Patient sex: M
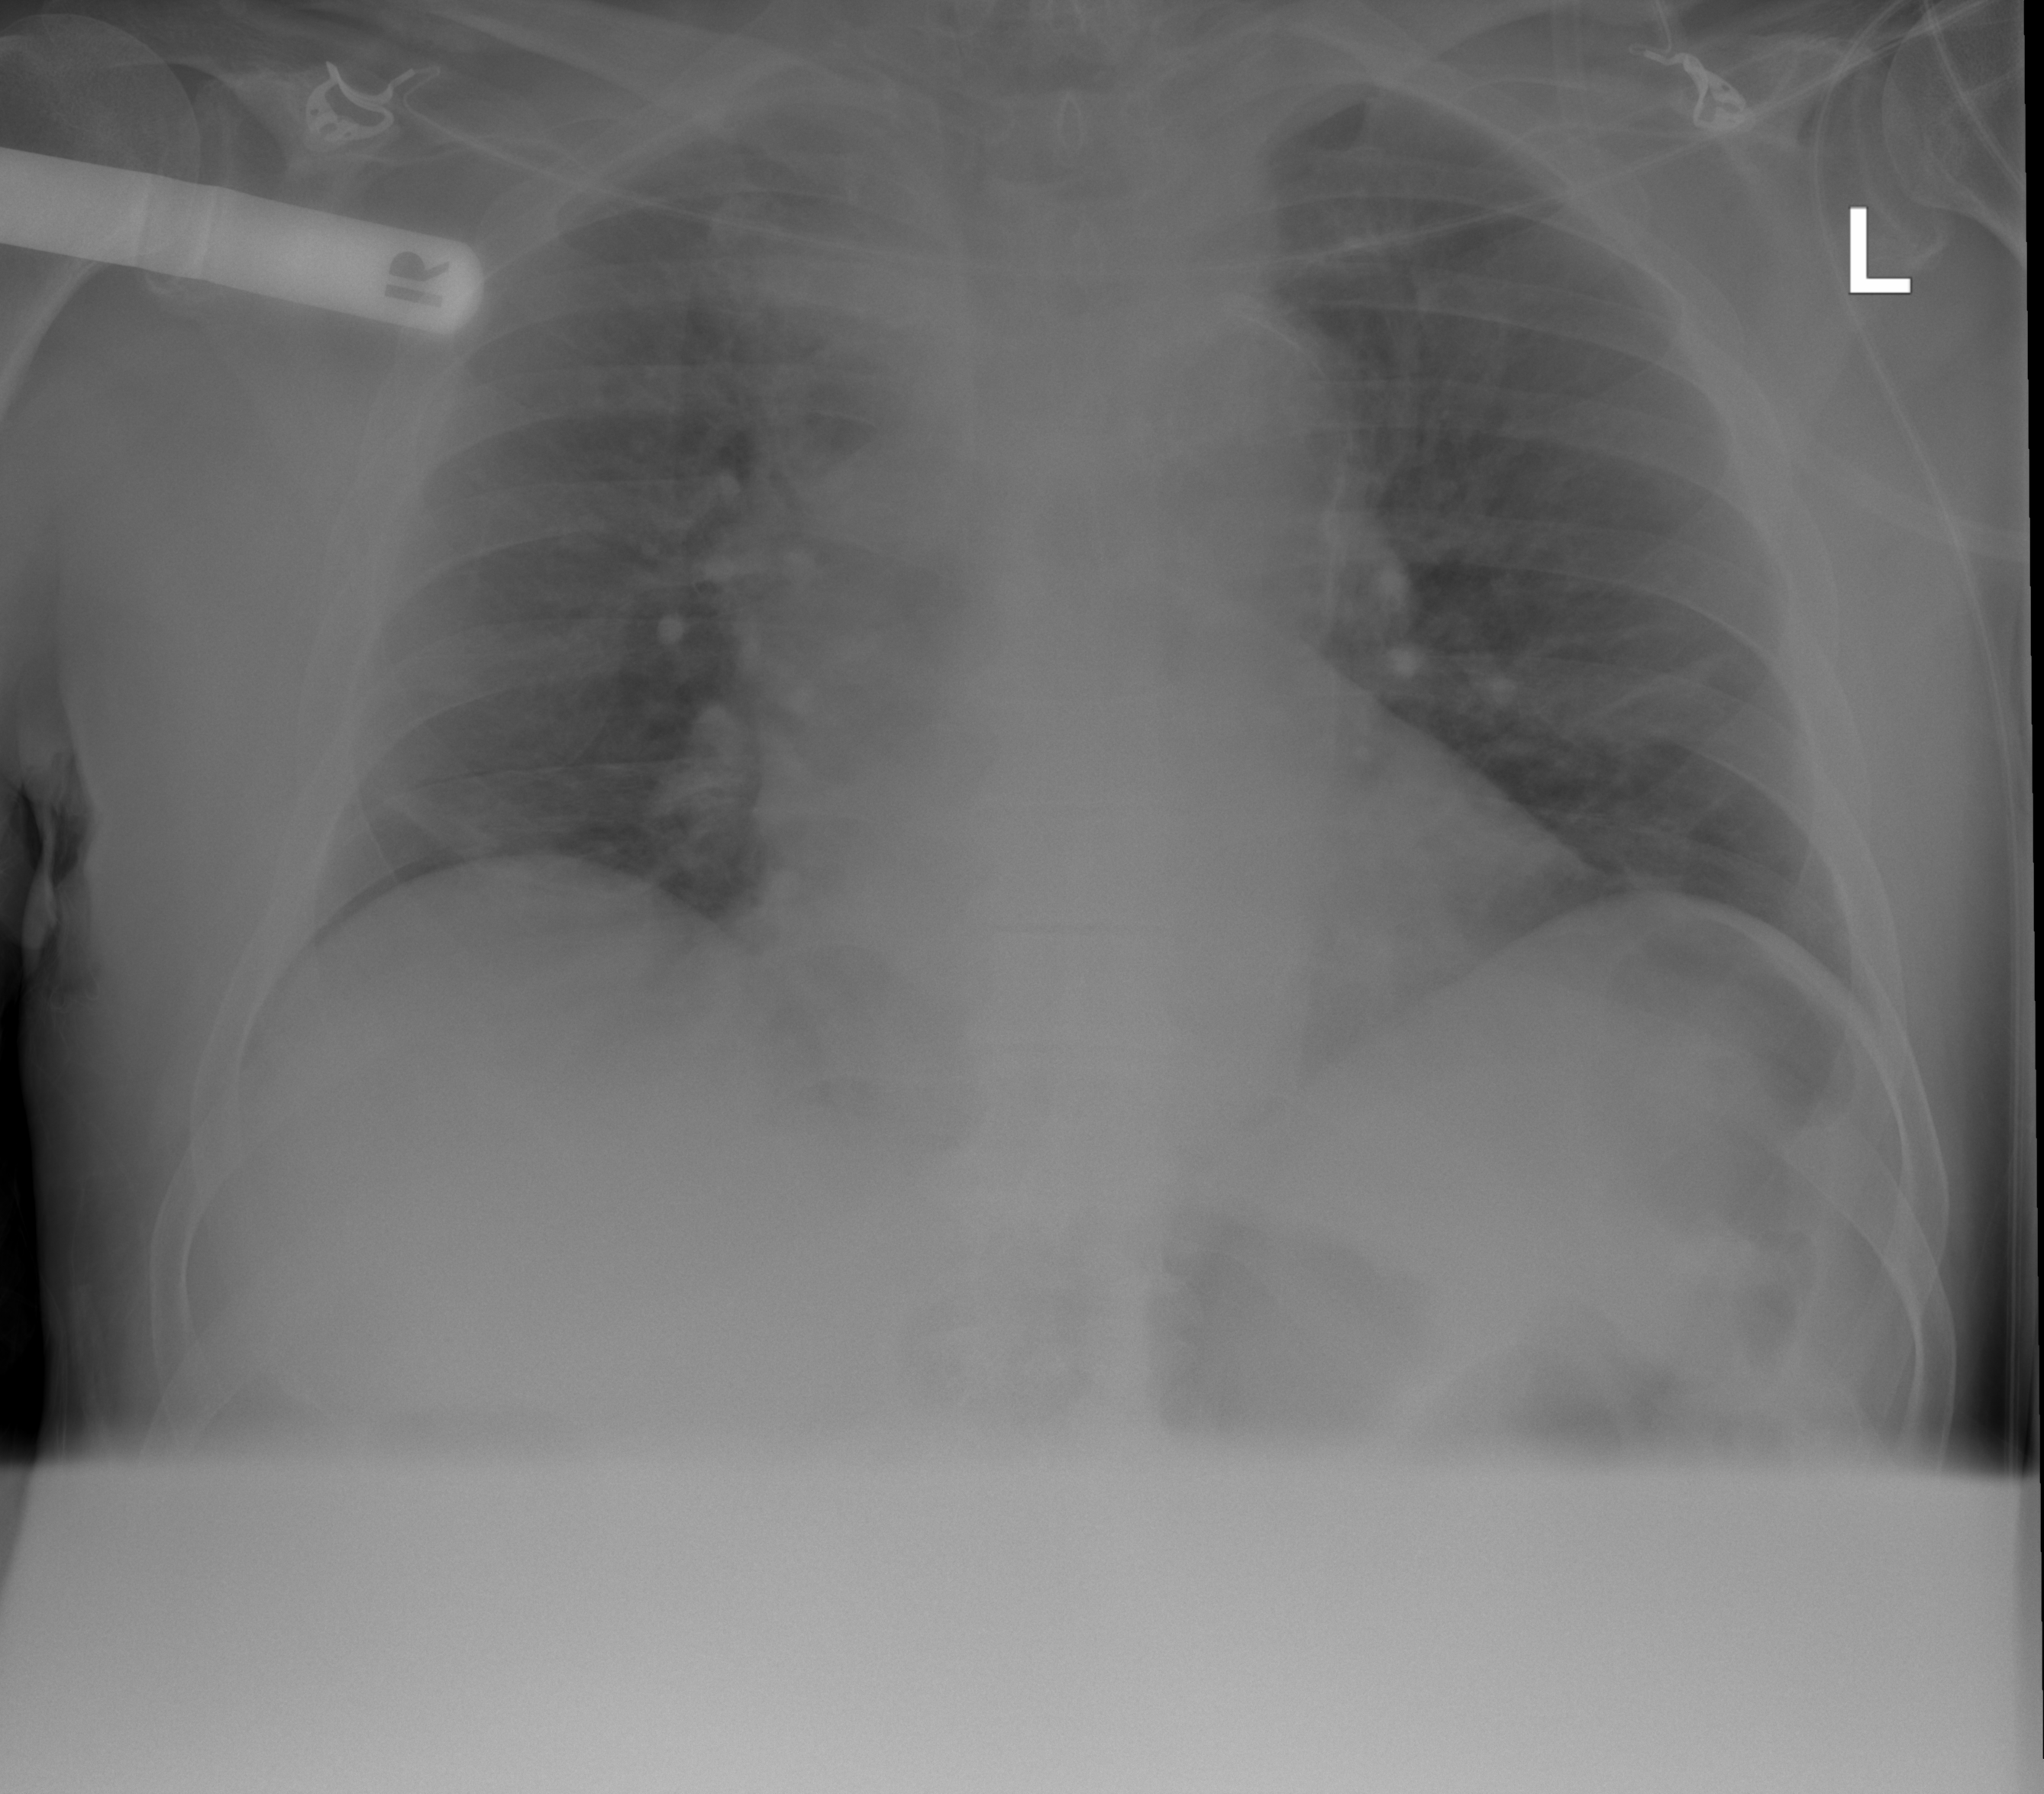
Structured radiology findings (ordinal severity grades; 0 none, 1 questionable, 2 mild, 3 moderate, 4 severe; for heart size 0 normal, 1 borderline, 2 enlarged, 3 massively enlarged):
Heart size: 2
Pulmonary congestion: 2
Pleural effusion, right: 0
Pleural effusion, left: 0
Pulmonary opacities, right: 0
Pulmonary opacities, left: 0
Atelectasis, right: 0
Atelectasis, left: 0